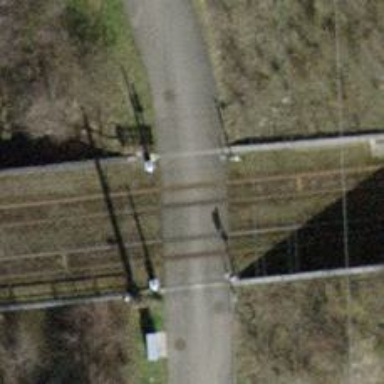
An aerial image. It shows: Tram railway with one track and electrified by contact line.